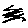
Label: zigzag